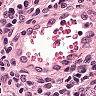
Metastatic tissue present: no